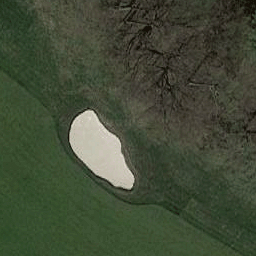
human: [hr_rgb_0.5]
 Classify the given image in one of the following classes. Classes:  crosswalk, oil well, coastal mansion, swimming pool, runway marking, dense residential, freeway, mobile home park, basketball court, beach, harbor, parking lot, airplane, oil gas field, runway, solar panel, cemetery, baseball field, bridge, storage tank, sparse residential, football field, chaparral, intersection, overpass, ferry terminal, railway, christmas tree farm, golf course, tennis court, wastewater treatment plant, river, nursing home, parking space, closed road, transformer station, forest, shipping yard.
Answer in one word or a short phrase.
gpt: golf course